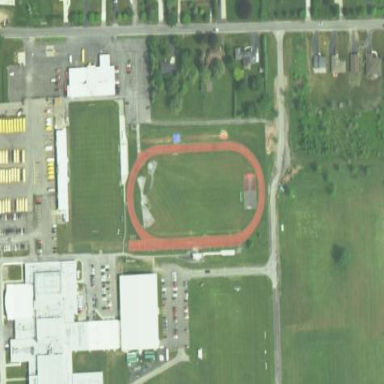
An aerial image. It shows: Athletics track located in leisure land area.